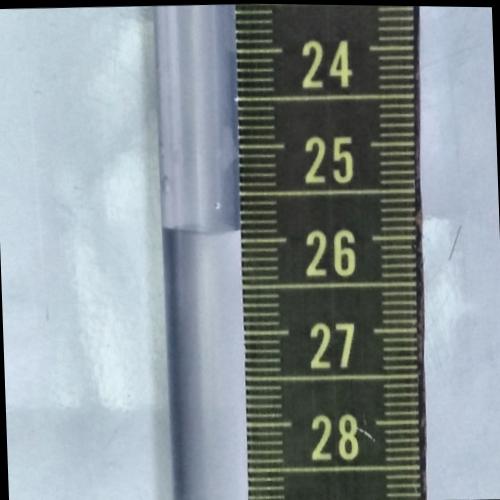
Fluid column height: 25.9 cm